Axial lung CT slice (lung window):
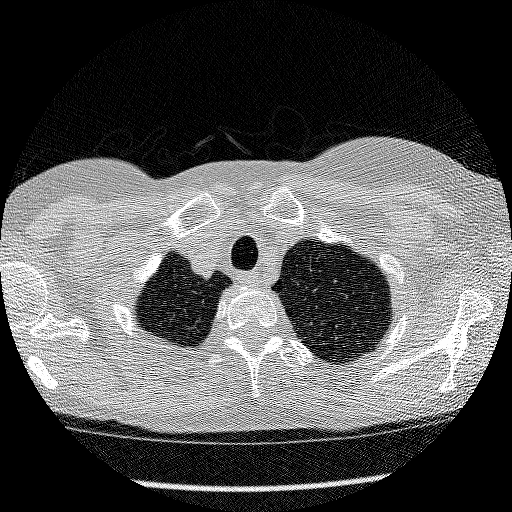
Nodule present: no